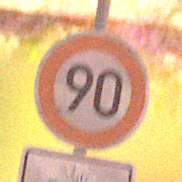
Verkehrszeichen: Geschwindigkeit90
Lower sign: Entfernungsangaben2
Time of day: Night
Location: Outdoor (Nature)
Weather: Clear
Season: NotSpecified
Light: Natural